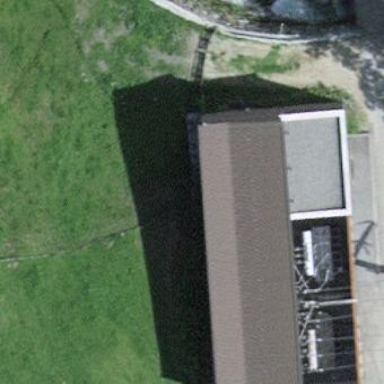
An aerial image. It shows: Building that houses power substation.